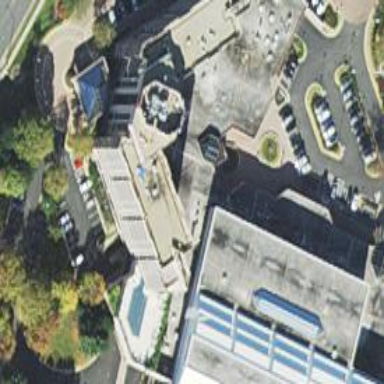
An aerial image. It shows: Hotel building.